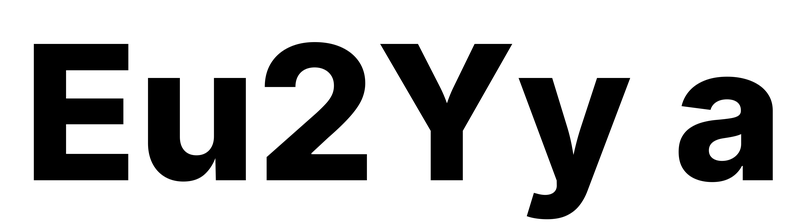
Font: Inter_ExtraBold